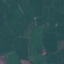
Land use / land cover class: Pasture